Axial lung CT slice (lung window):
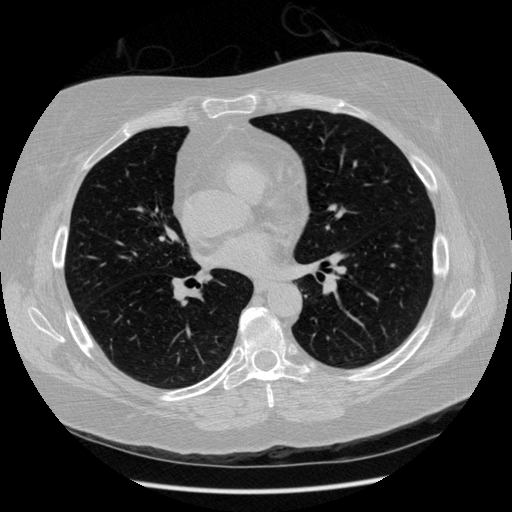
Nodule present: no